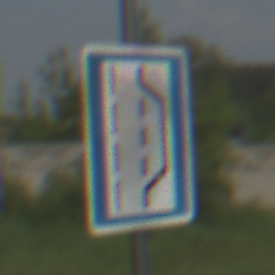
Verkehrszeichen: NothalteUndPannenbucht
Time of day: MorningAfternoon
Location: Outdoor (Nature)
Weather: PartlyCloudy
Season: NotSpecified
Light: Natural